Question:
I this code, the out put is '6', But i think that it should be '4'
Why output is '6'?
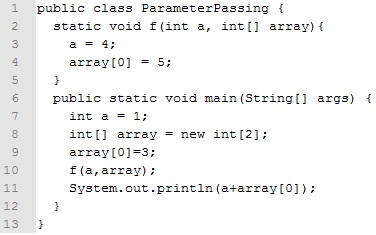
Answer: This is where using your debugger would answer this question but in short you have
'''
int a = 1;
// inside f()
// a = 4 doesn't change the value of a in main()
array[0] = 5;
'''
So 'a + array[0]' is '1 + 5' or '6'